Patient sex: M
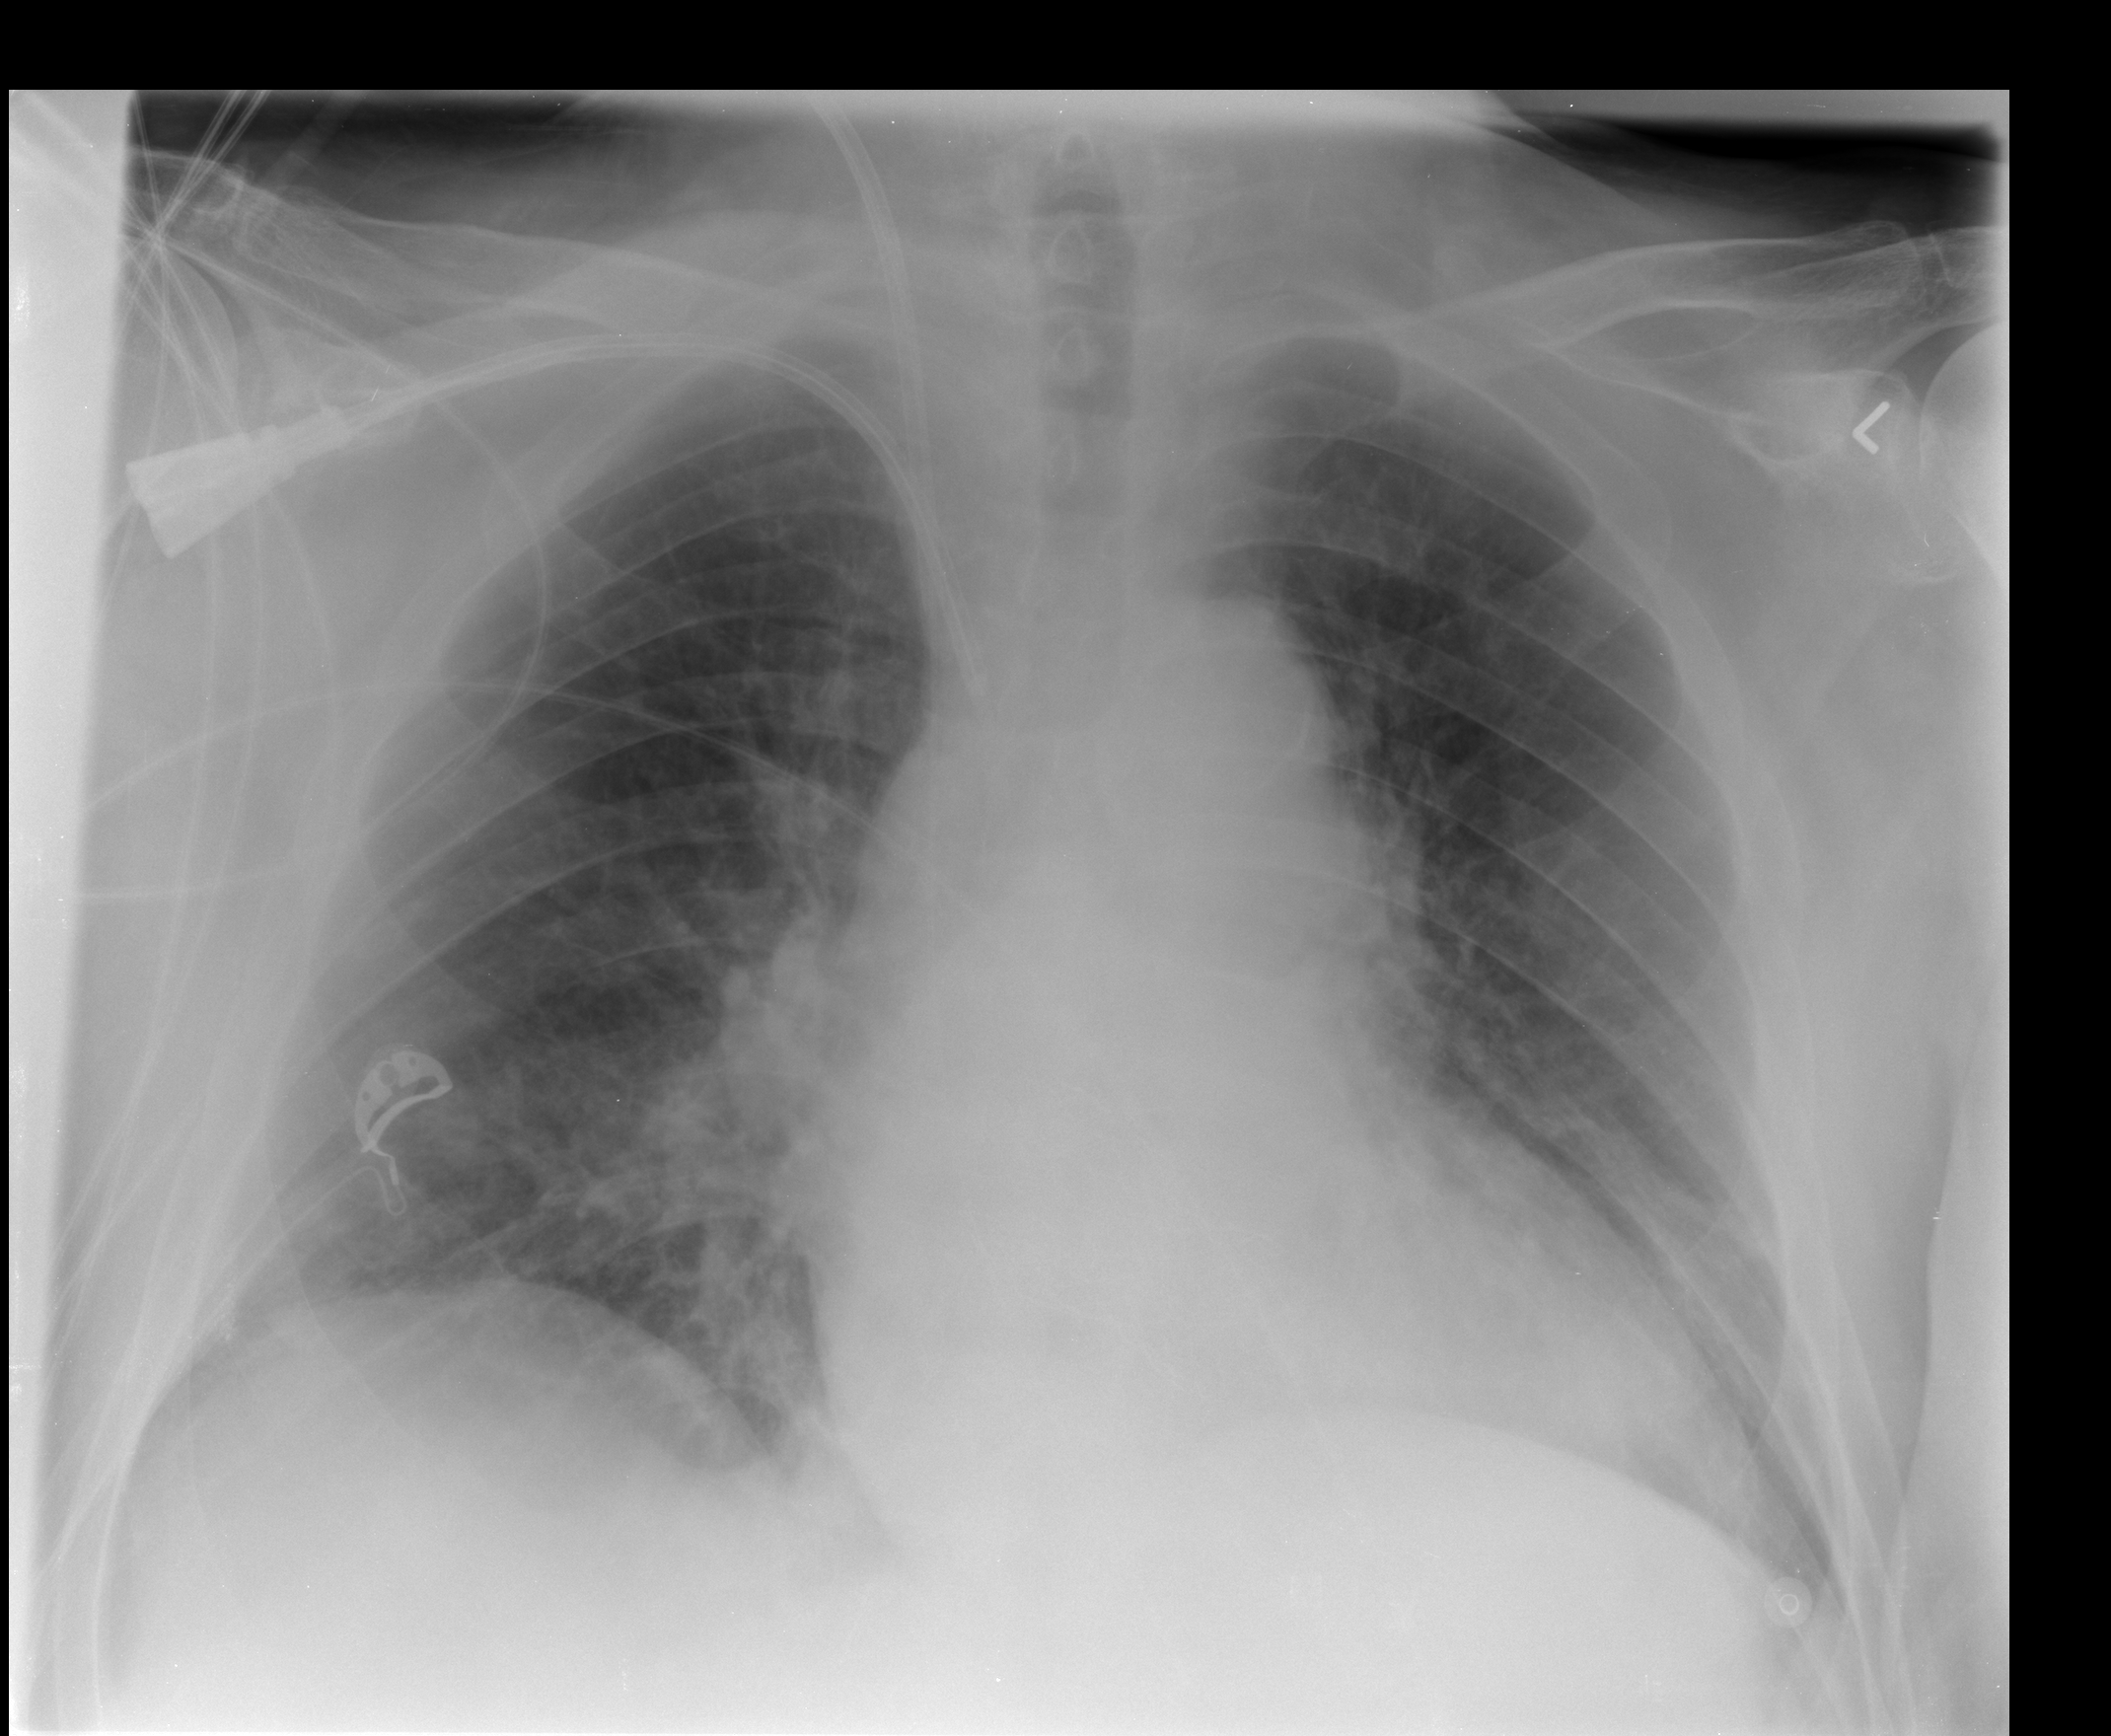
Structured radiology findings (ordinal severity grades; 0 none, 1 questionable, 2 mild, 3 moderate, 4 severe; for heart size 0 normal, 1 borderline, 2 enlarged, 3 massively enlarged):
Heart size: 2
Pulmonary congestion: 2
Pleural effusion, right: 2
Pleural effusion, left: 2
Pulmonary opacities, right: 1
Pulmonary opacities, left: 0
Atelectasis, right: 2
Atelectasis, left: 2